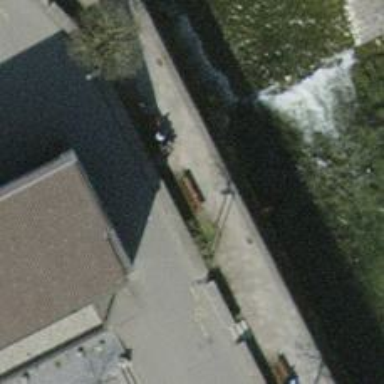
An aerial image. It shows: Bench for seating.